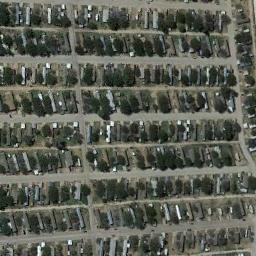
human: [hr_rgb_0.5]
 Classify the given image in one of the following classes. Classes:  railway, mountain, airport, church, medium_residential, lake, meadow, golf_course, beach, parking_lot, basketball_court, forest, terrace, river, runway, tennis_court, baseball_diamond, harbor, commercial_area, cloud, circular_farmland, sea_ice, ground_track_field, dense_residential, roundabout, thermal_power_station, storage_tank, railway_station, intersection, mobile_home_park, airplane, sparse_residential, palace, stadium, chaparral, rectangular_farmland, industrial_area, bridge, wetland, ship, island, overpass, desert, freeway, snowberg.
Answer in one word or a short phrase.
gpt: mobile_home_park